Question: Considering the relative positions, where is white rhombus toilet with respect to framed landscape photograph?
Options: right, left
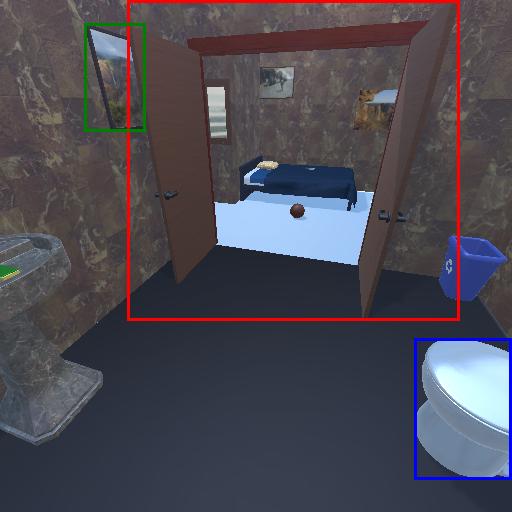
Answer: right